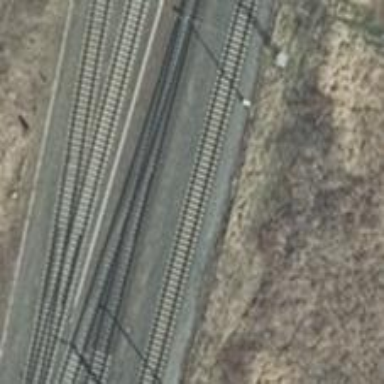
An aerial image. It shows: Railway track with contact line for electrification.